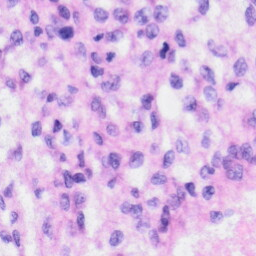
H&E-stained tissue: Liver